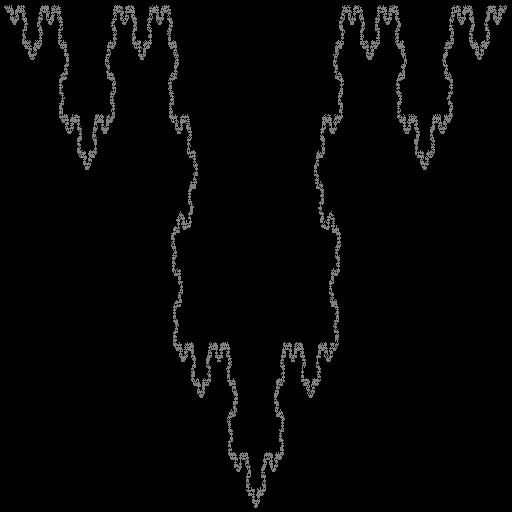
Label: koch_curve